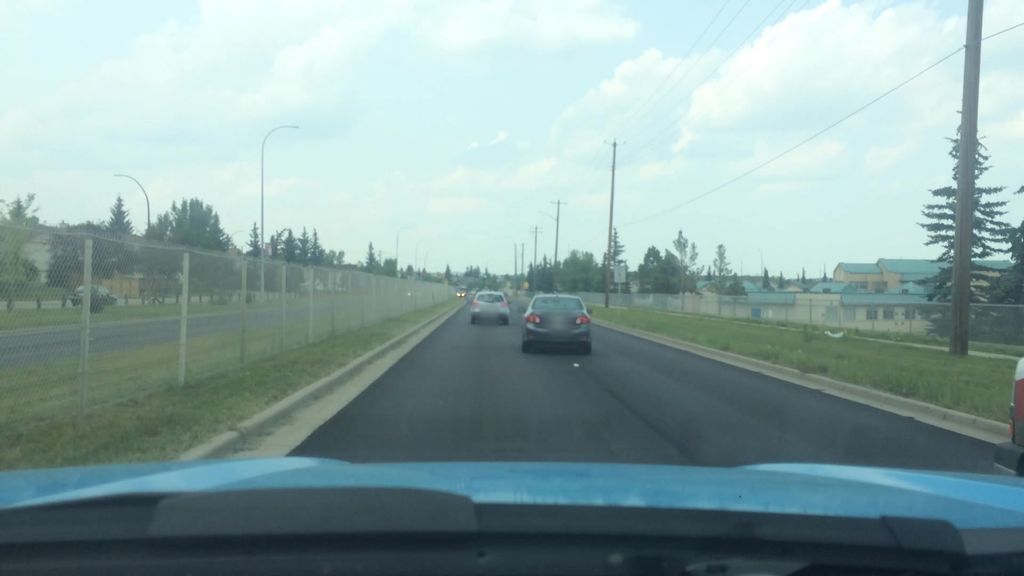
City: calgary